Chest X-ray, AP view. Patient: 57 years old, sex F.
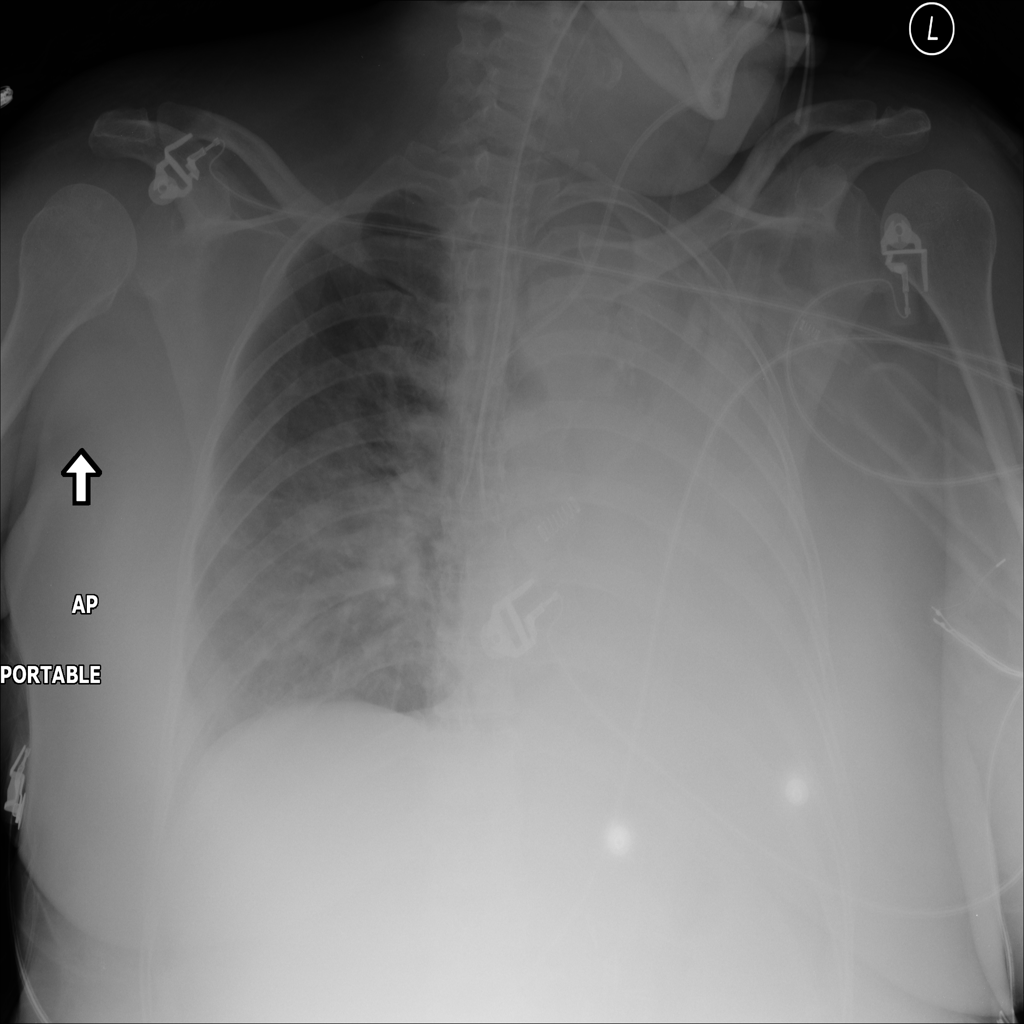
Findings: Atelectasis